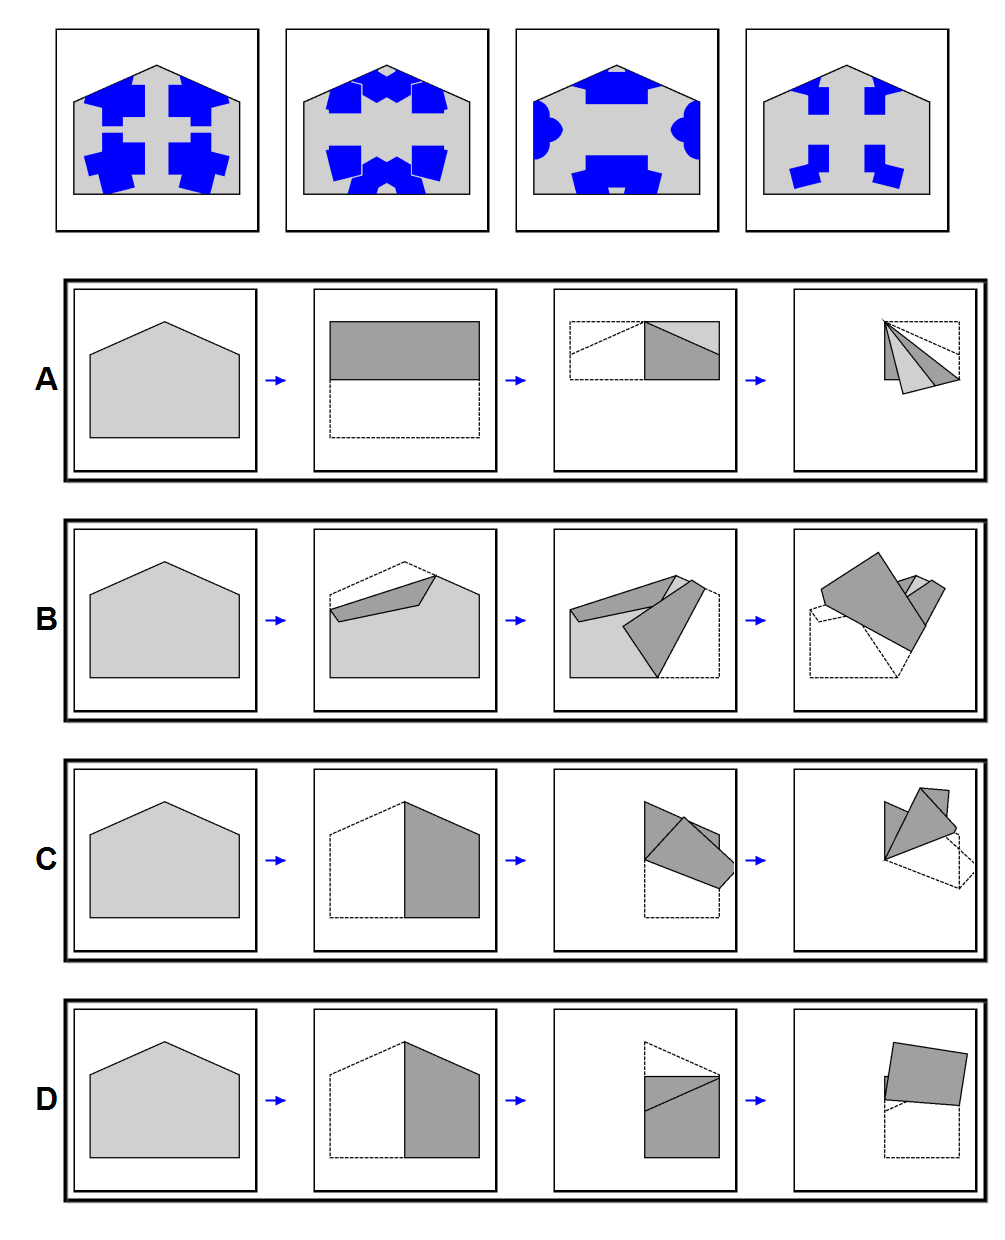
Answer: A